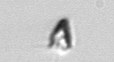
Label: Pyramimonas